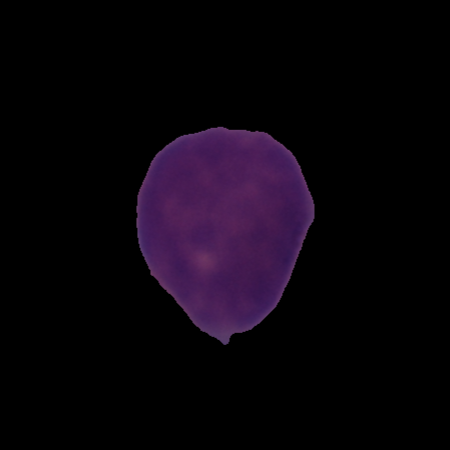
Label: cancer